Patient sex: M
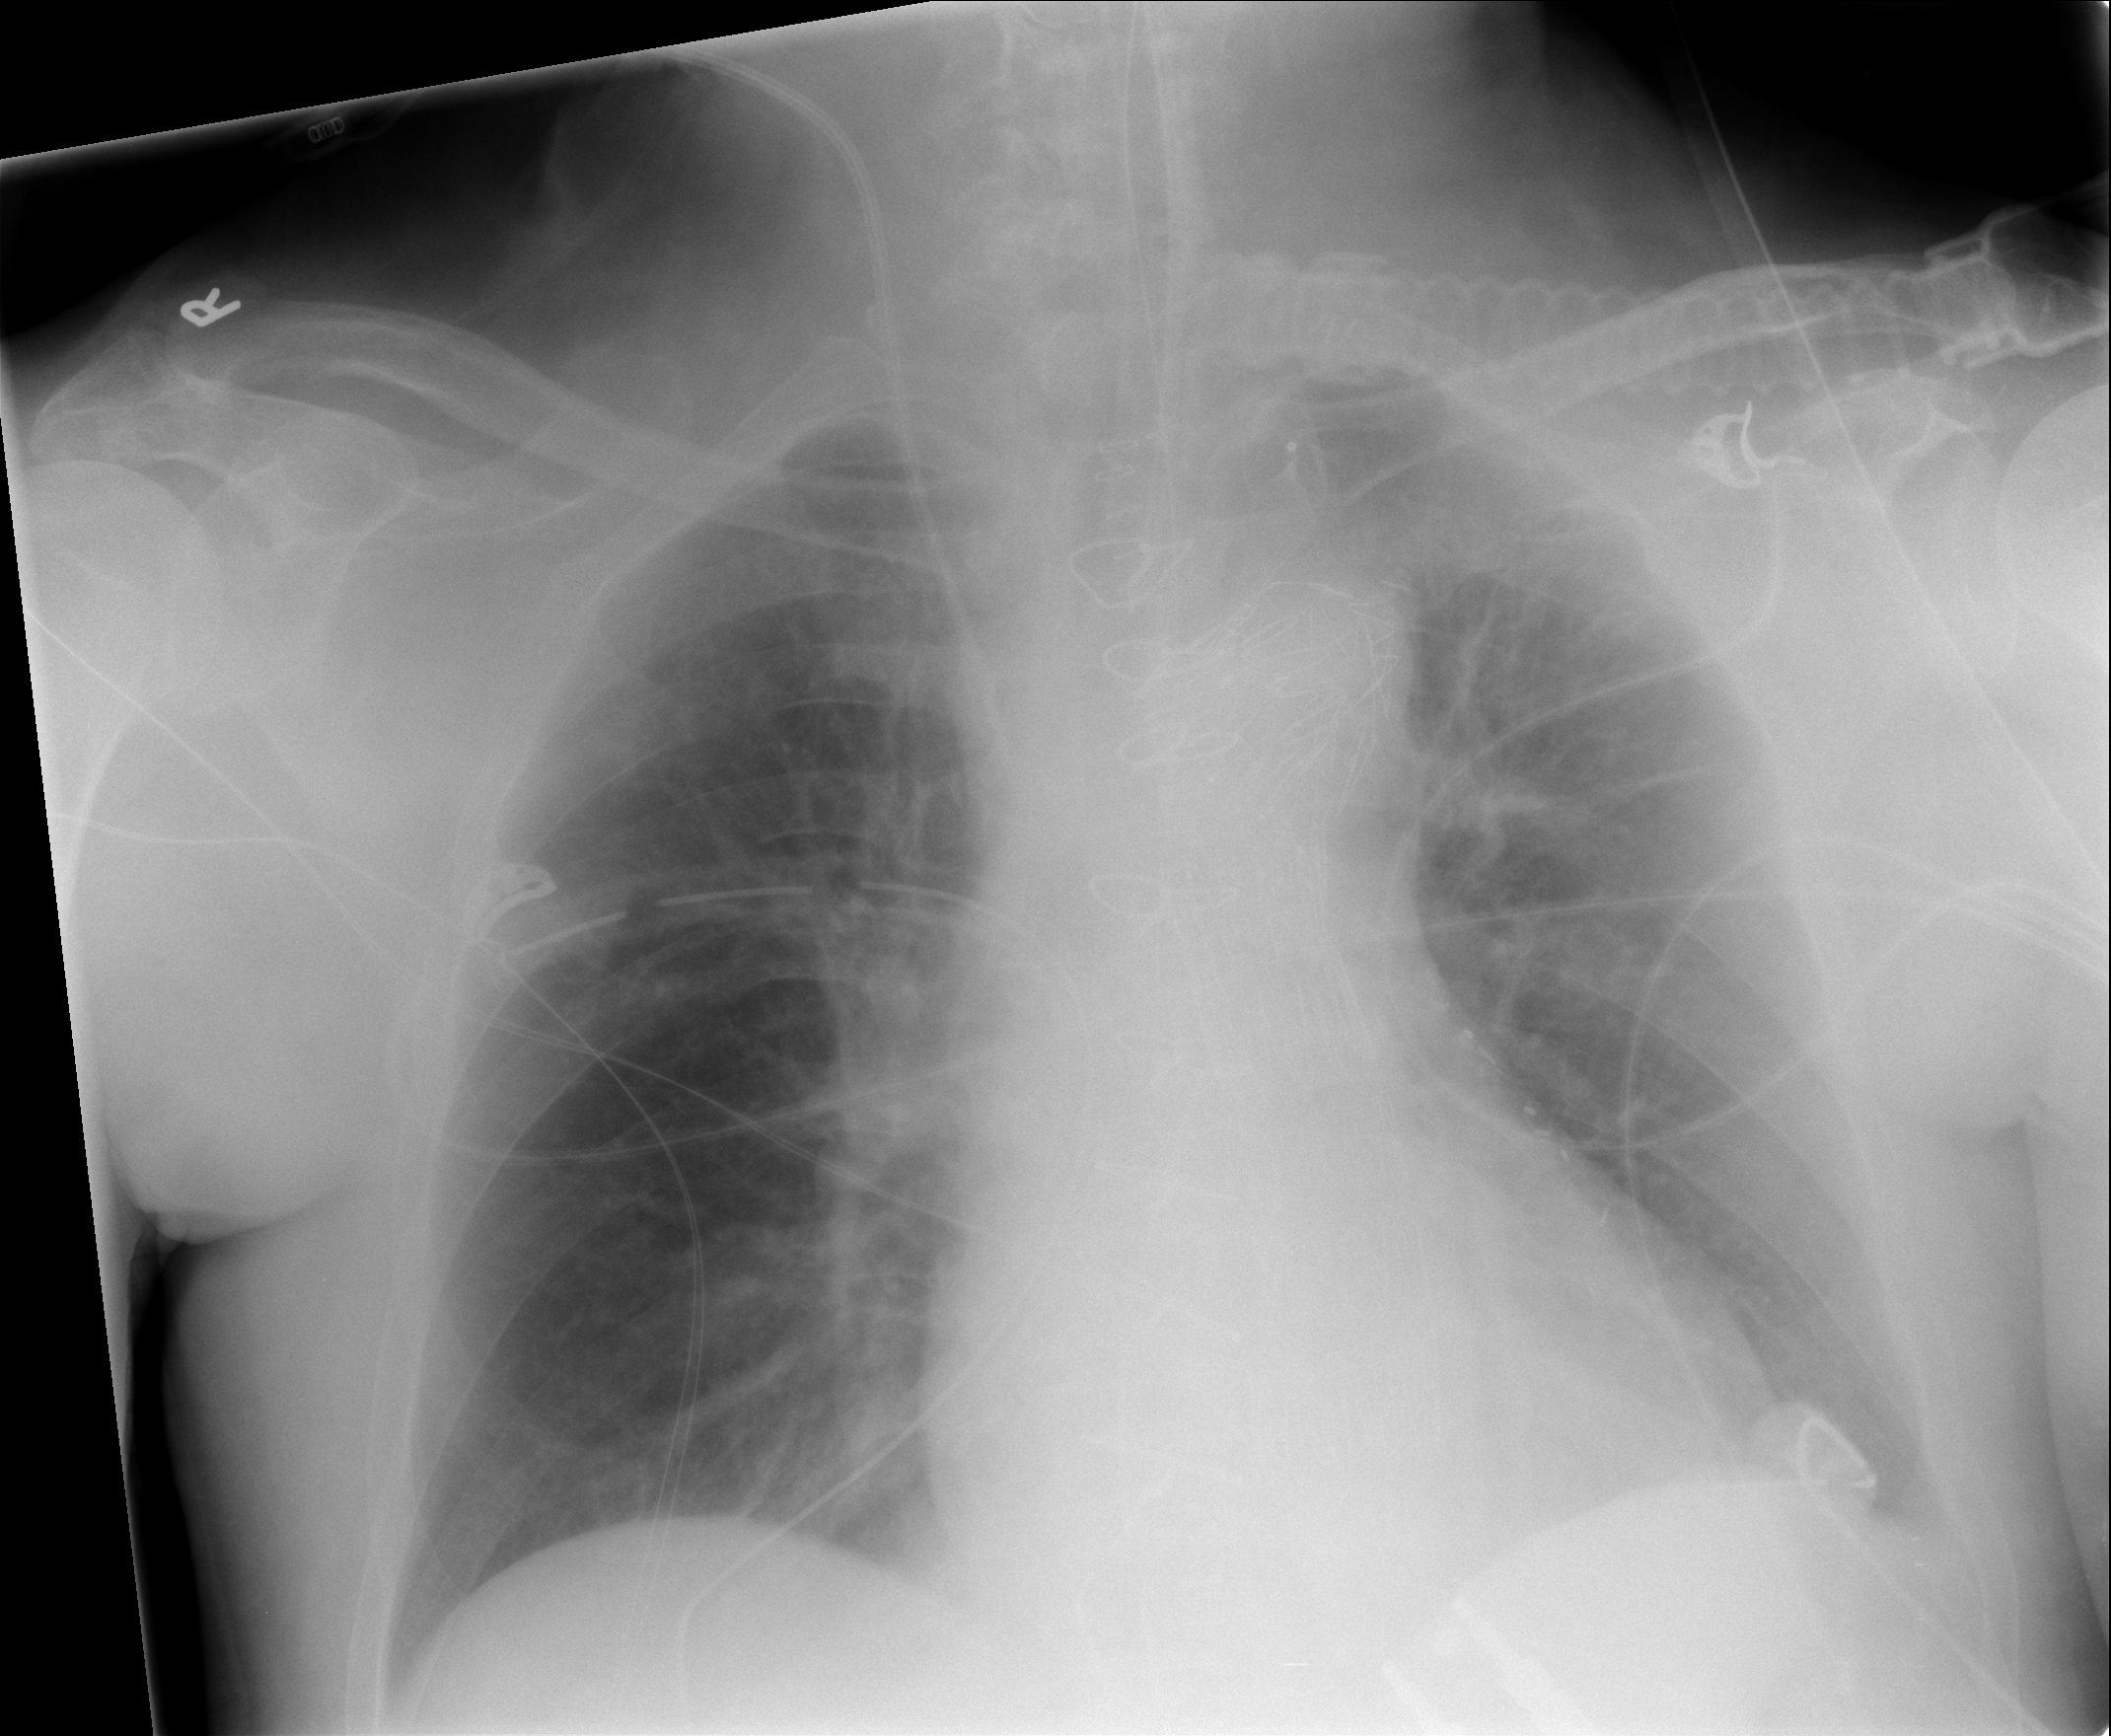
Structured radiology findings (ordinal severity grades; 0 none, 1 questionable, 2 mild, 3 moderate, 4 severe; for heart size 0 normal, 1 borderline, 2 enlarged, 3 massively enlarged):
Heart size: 0
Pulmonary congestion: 0
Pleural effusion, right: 0
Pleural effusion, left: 0
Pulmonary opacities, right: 0
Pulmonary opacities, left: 2
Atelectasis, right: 0
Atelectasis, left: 2